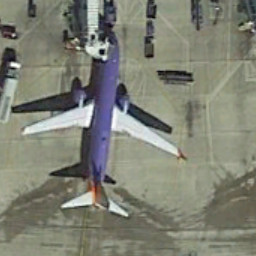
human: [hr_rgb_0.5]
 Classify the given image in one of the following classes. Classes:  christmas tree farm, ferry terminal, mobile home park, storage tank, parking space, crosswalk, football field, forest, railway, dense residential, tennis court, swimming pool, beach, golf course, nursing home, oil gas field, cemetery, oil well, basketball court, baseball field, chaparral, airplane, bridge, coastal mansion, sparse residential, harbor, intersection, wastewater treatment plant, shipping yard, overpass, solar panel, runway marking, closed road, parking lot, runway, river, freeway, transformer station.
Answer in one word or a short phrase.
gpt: airplane